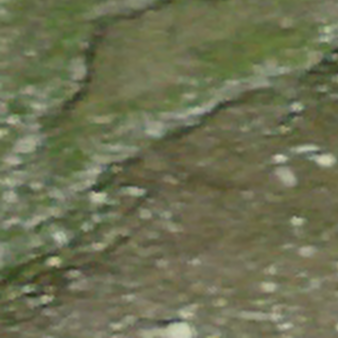
Label: other